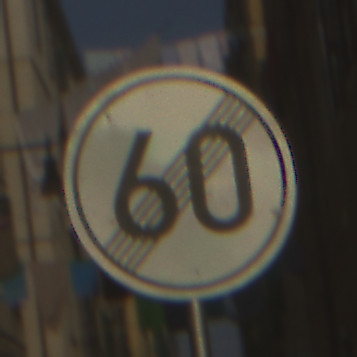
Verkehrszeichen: EndeGeschwindigkeit60
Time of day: Midday
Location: Outdoor (Urban)
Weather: Clear
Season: NotSpecified
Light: Natural